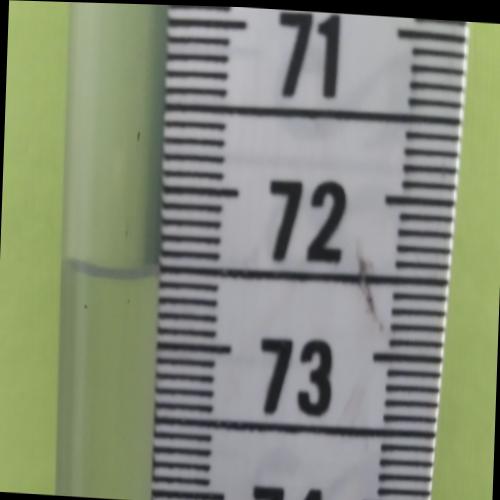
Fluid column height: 72.5 cm